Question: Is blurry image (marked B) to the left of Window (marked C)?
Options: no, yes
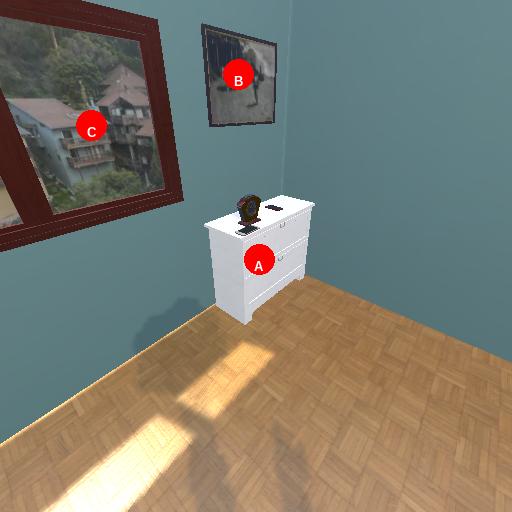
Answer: no